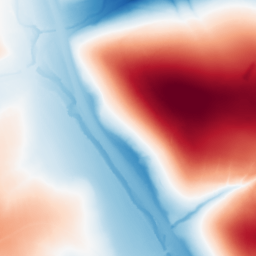
Category: trend_removal
Decomposition family: polynomial_high
Decomposition parameters: degree: 5
Upsampling method: cubic_catmull_rom
Upsampling parameters: scale: 2
Upsampling scale: 2